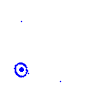
Particle: electron